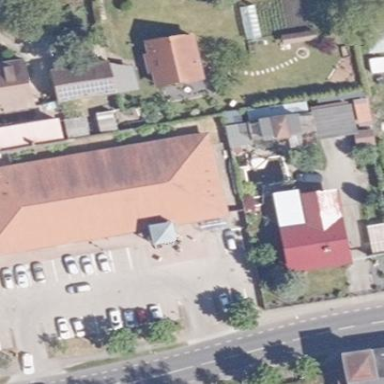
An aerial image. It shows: Supermarket building.